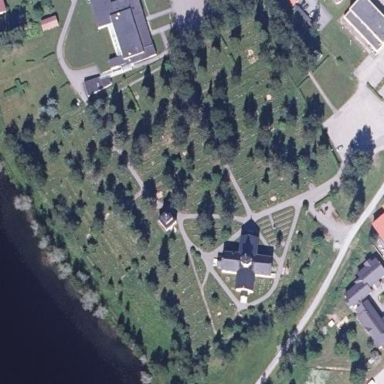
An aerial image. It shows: Cemetery.